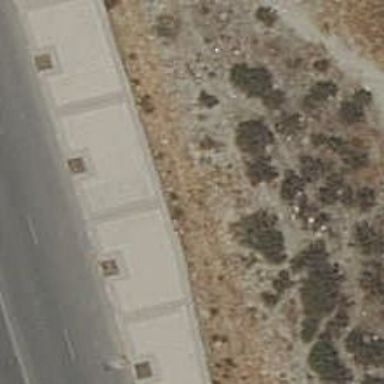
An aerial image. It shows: Kerb barrier.